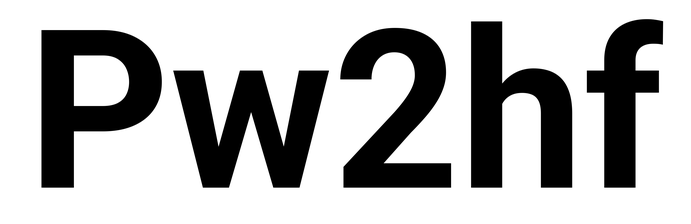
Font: Roboto_Bold